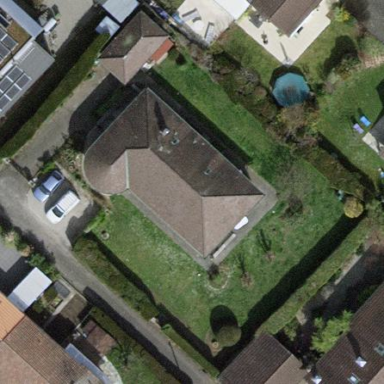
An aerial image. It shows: Garden enclosed by fence.